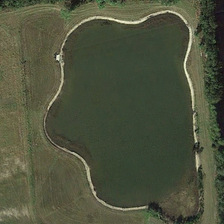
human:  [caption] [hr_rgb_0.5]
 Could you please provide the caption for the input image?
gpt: two rows of green trees and meadows are around an irregular pond .

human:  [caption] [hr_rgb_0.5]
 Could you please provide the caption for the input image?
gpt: two rows of green trees and meadows are around an irregular pond .

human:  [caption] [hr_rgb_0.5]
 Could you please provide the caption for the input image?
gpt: the color of the pond is green .

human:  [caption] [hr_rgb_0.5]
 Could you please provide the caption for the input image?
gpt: the color of the pond is green .

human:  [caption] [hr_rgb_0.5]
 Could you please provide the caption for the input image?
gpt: two rows of green trees and meadows are around an irregular pond .